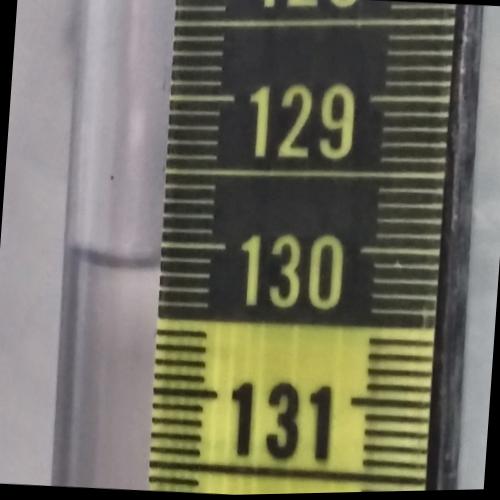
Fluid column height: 130.1 cm